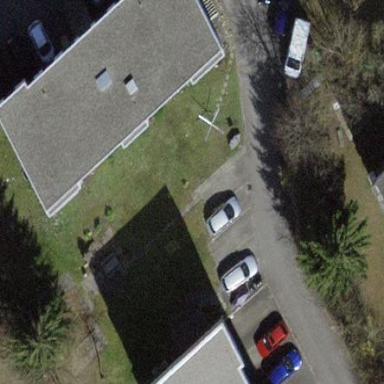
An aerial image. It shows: Building with flat roof.